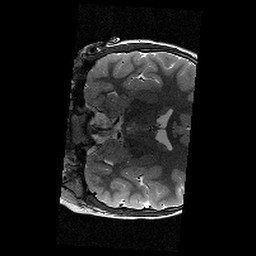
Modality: T2w
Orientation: coronal
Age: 9
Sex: female
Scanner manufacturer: siemens
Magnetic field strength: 3 T
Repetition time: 9.23 s
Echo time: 0.067 s